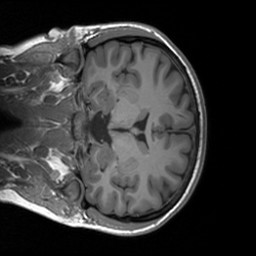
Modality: T1w
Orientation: coronal
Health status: healthy
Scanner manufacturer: siemens
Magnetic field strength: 3 T
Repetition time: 1.9 s
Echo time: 0.00226 s